Question: In my application, I render plane over plane. Lower plane has Z = 0, second one has Z = 0.5. If I render them (lower first), I got missing part of render, as shown on picture

On iPhone 4 and desktop (using ES emulator), there is everything correct and no problem. What could cause this bevaiour ?
Same problem occurs also for other parts of scene, like tracks, tubes (green and blue on this picture). Problem occurs, when I move camera
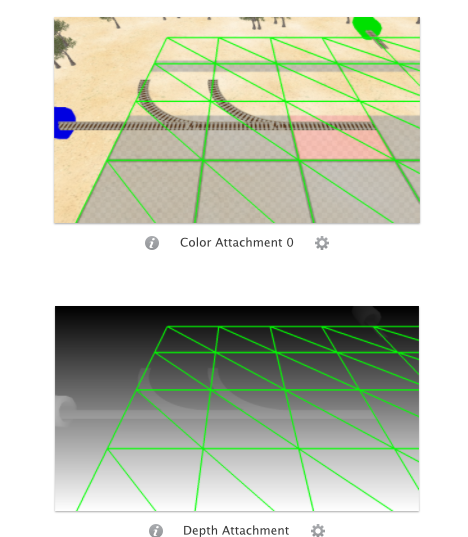
Answer: Ok... I have solved this. There was problem in my shader that caused depth buffer to be filled incorectly.
I have used
'''
precision mediump float;
'''
and that caused geometry to be not precise and Z = 0 vs Z = 0.5 has been mixed together.
Changing precision to 'highp' solved the issue.
Bottom line. This "optimalization" was huge mistake and never use mediump in Vertex Shader (unless you are facing some performance impact and even that its not worth it. The difference in rendering is not noticable)